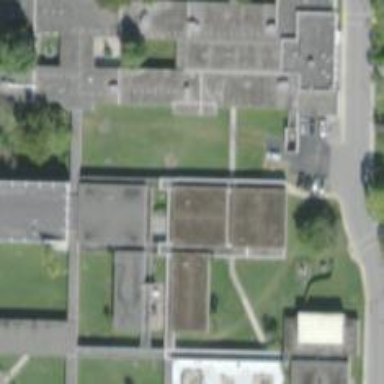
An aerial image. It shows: College building.